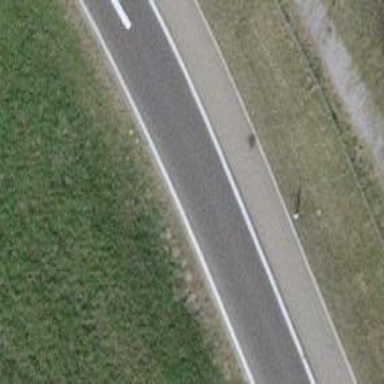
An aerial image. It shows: Asphalt motorway link.